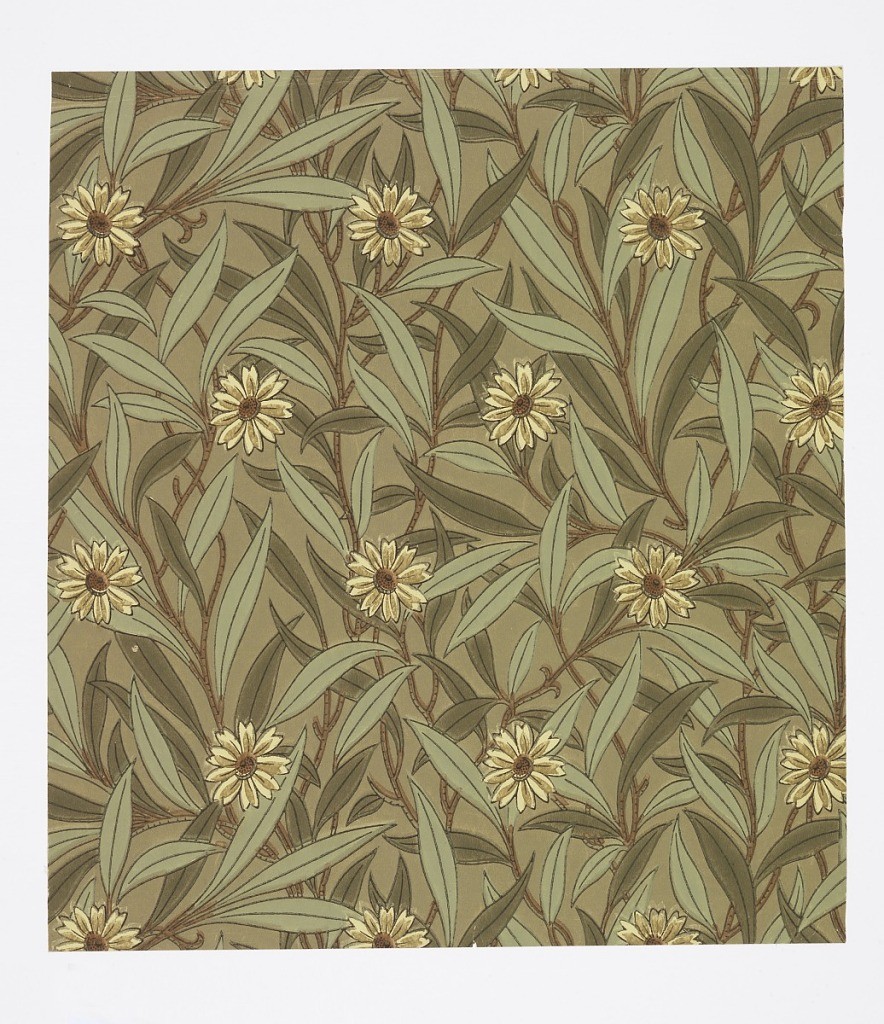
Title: Sidewall
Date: ca. 1880
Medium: Machine-printed paper
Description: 1970-26-4-cdd: Aesthetic or Anglo-Japanesque pattern with overlap...;     1970-26-4-cz: Aesthetic-style design of dense all-over large-sca...